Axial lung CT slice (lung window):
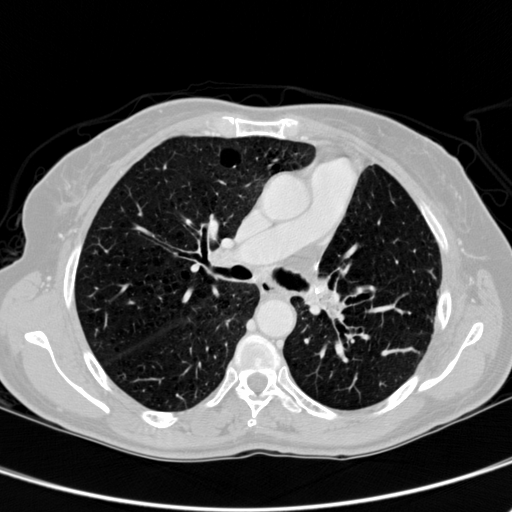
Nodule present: no